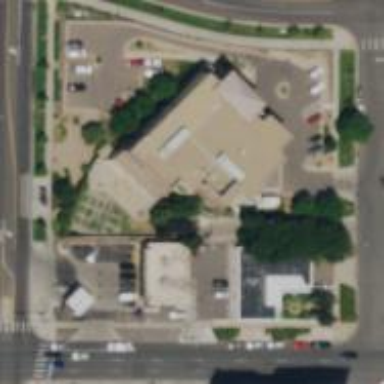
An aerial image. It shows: Healthcare clinic.